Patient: sex F, age 61
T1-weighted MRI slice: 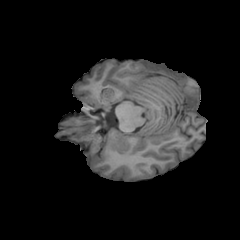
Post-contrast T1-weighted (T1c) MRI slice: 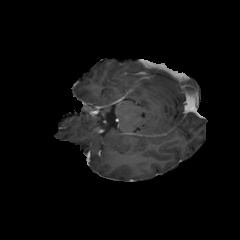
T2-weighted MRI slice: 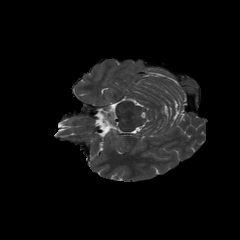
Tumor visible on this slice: no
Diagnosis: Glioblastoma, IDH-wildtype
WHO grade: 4